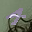
Label: 4